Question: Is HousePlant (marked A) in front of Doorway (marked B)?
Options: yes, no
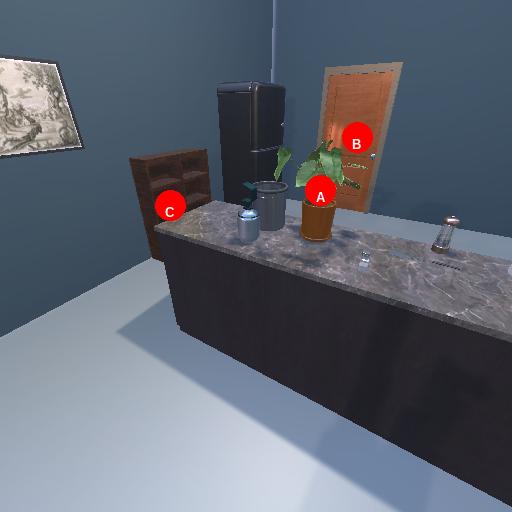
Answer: yes